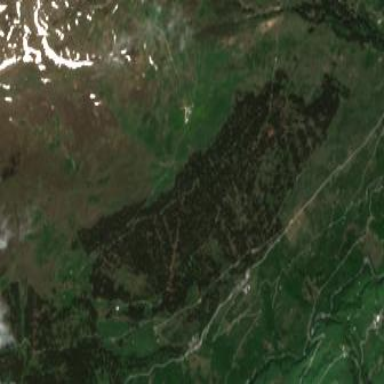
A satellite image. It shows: Forest area.